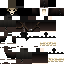
A female skeleton skin with dark skin, wearing brown helmet dressed in a black robe top and brown pants, featuring a closed mouth.